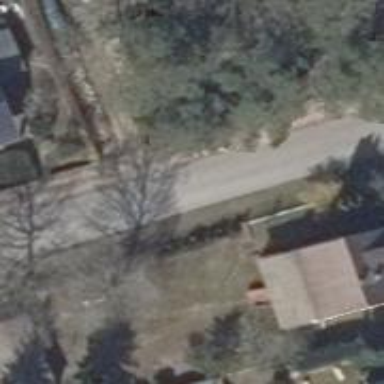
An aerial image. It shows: Driveway.